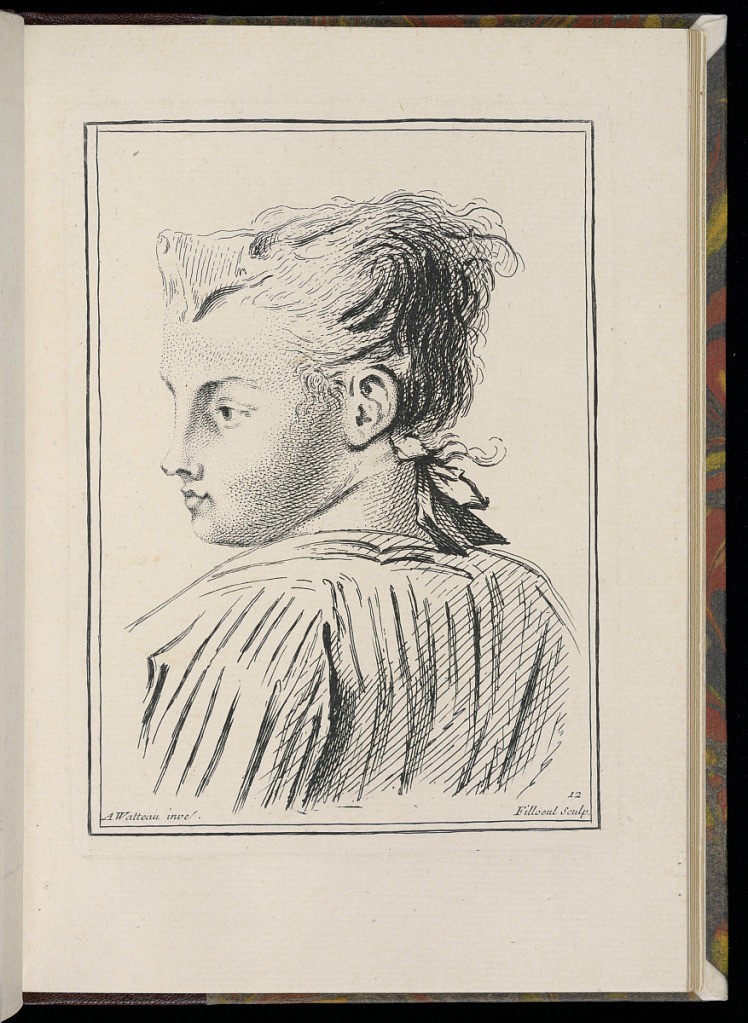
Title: Study of a Woman
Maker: Antoine Watteau, French, 1684–1721
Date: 1734
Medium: Etching on laid paper
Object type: Print
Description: Study of a young woman seen from behind. Her head is turned to the left and her face is seen in profile. She wears a cap in her hair tied with a ribbon. The back of her dress has stripes or pleats within the fabric. The plate is signed and numbered.